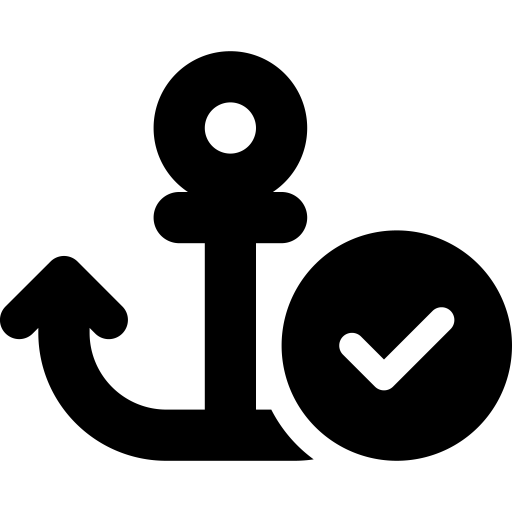
Tags: icon, FontAwesome, fa-icon, solid, anchor, circle, check